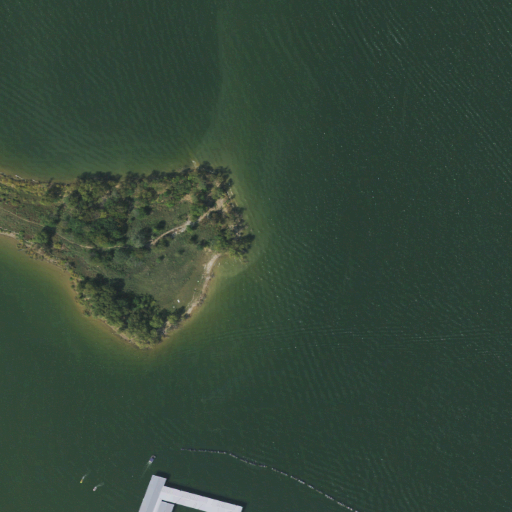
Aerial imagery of cape in Texas named Copperas Point containing open water, herbaceous wetlands, woody wetlands, and grassland